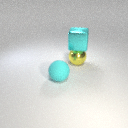
large cyan metal cube above large yellow metal sphere